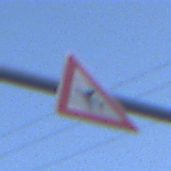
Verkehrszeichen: FlugbetriebRechts
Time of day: SunriseSunset
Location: Outdoor (RoadRail)
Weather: Clear
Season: NotSpecified
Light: Natural